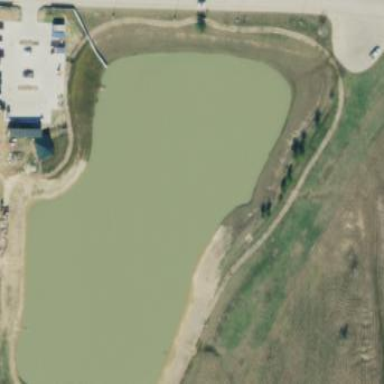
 creating natural and serene environment."